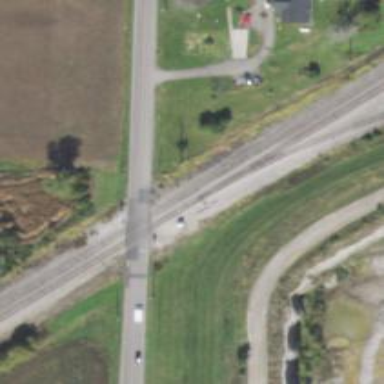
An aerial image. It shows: Railway level crossing.